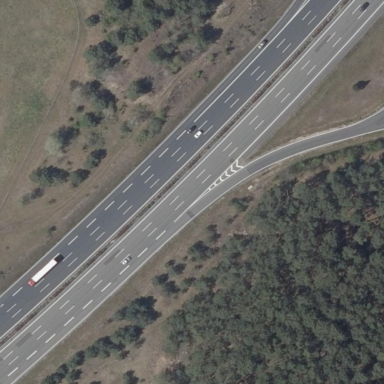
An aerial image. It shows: Motorway area.